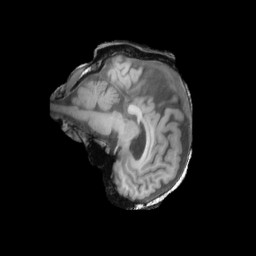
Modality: T1w
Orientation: sagittal
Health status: ill
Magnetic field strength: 3 T